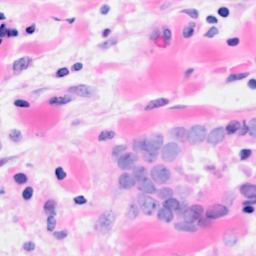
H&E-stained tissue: Breast